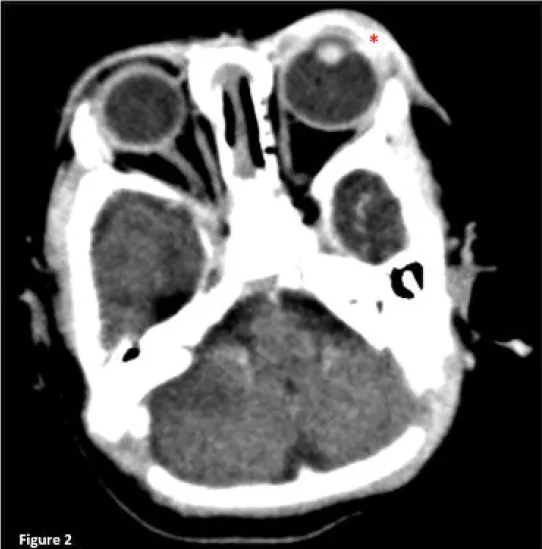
Computed tomography scan of the brain and orbit showing left periorbital subcutaneous fat stranding and thickening [*] with thickened left orbital septum and superior and inferior tarsal muscles.
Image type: radiology (ct)